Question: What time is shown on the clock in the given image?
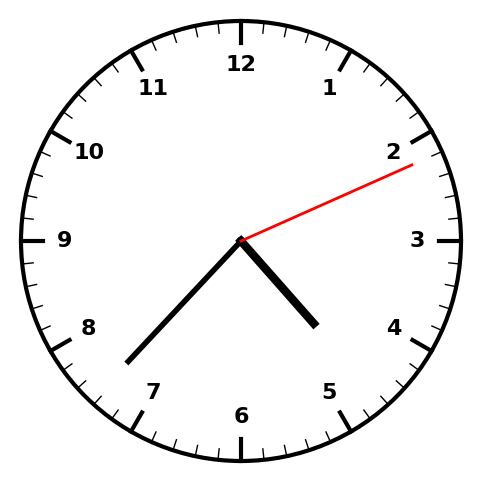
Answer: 04:37:11